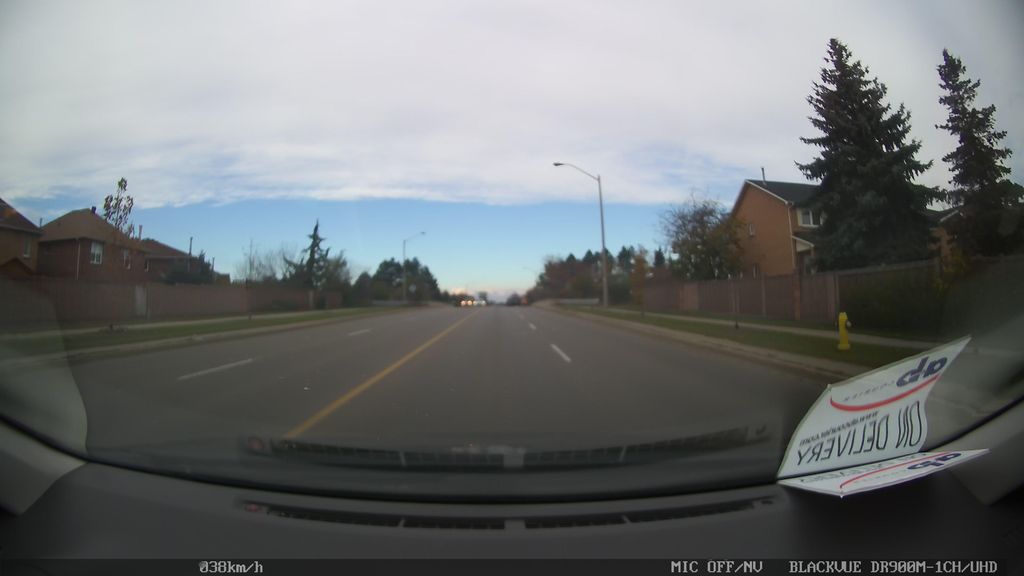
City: toronto